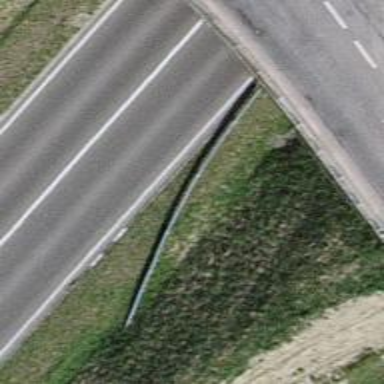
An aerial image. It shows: Guard rail as barrier.